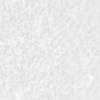
Label: no_change